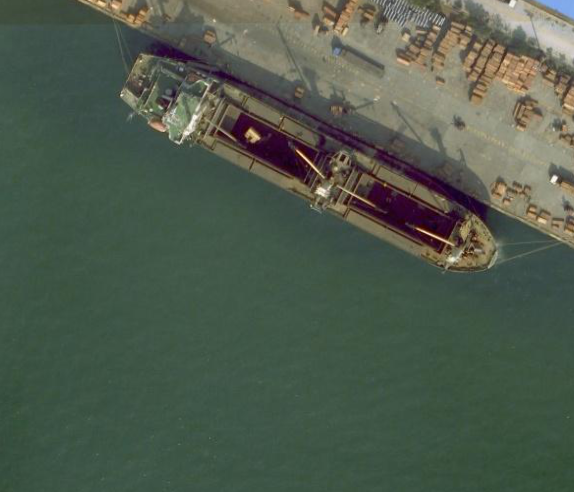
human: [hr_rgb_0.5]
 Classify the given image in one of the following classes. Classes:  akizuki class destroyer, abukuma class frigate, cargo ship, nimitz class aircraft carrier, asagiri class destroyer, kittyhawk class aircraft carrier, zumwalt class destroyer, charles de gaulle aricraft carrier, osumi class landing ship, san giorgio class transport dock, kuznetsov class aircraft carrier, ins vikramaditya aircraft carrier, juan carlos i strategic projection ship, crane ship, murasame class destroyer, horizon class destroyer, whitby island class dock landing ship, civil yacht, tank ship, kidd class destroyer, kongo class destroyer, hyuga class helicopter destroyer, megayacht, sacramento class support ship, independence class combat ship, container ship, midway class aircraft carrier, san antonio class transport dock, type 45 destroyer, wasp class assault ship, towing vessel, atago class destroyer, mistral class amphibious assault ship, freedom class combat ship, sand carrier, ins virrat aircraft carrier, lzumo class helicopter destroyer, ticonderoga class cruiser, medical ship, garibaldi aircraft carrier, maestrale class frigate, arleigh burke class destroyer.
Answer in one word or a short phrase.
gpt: Cargo ship